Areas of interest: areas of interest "Educational"
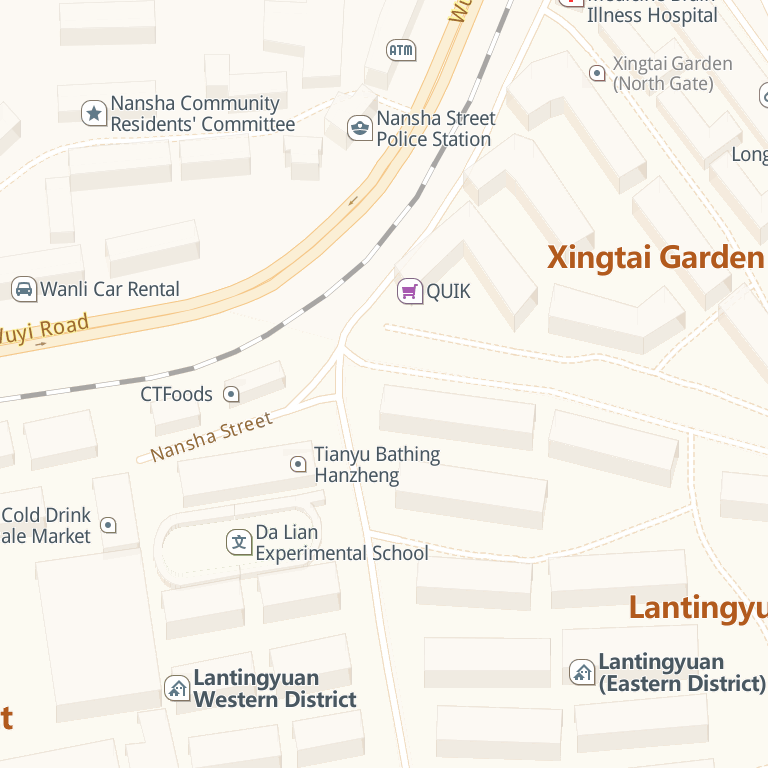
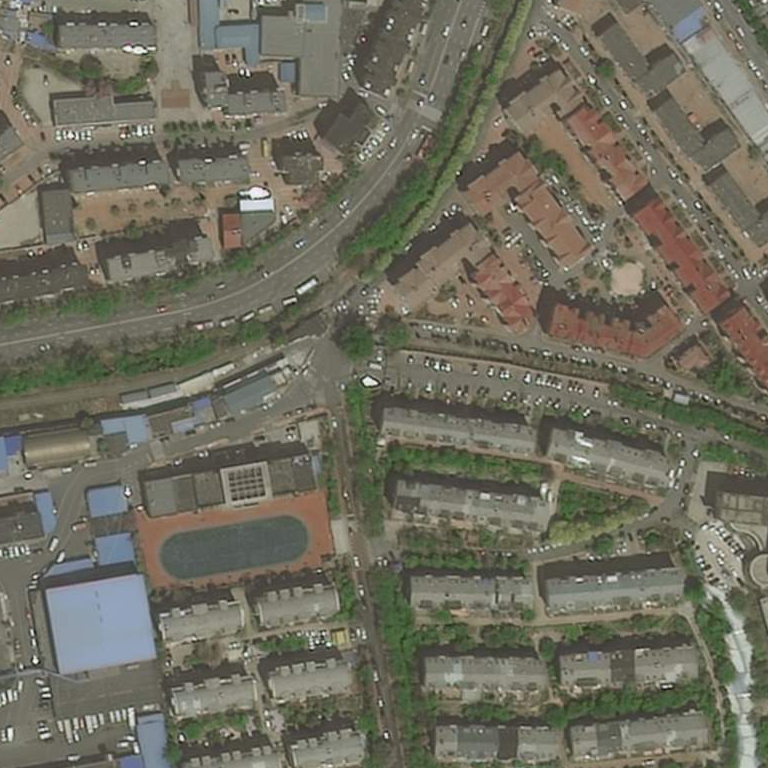